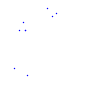
Particle: proton